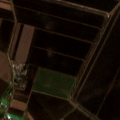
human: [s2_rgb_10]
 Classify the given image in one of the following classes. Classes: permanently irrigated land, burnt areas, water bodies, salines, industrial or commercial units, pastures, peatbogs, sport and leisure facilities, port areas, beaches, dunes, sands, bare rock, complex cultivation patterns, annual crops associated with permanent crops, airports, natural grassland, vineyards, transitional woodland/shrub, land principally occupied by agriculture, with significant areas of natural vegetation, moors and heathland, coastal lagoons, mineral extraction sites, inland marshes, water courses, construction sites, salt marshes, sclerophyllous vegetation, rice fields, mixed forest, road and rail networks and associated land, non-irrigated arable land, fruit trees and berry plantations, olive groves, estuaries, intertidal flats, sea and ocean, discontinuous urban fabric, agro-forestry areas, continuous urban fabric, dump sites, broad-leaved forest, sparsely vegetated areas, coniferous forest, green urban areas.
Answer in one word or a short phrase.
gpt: discontinuous urban fabric, non-irrigated arable land, land principally occupied by agriculture, with significant areas of natural vegetation